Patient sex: F
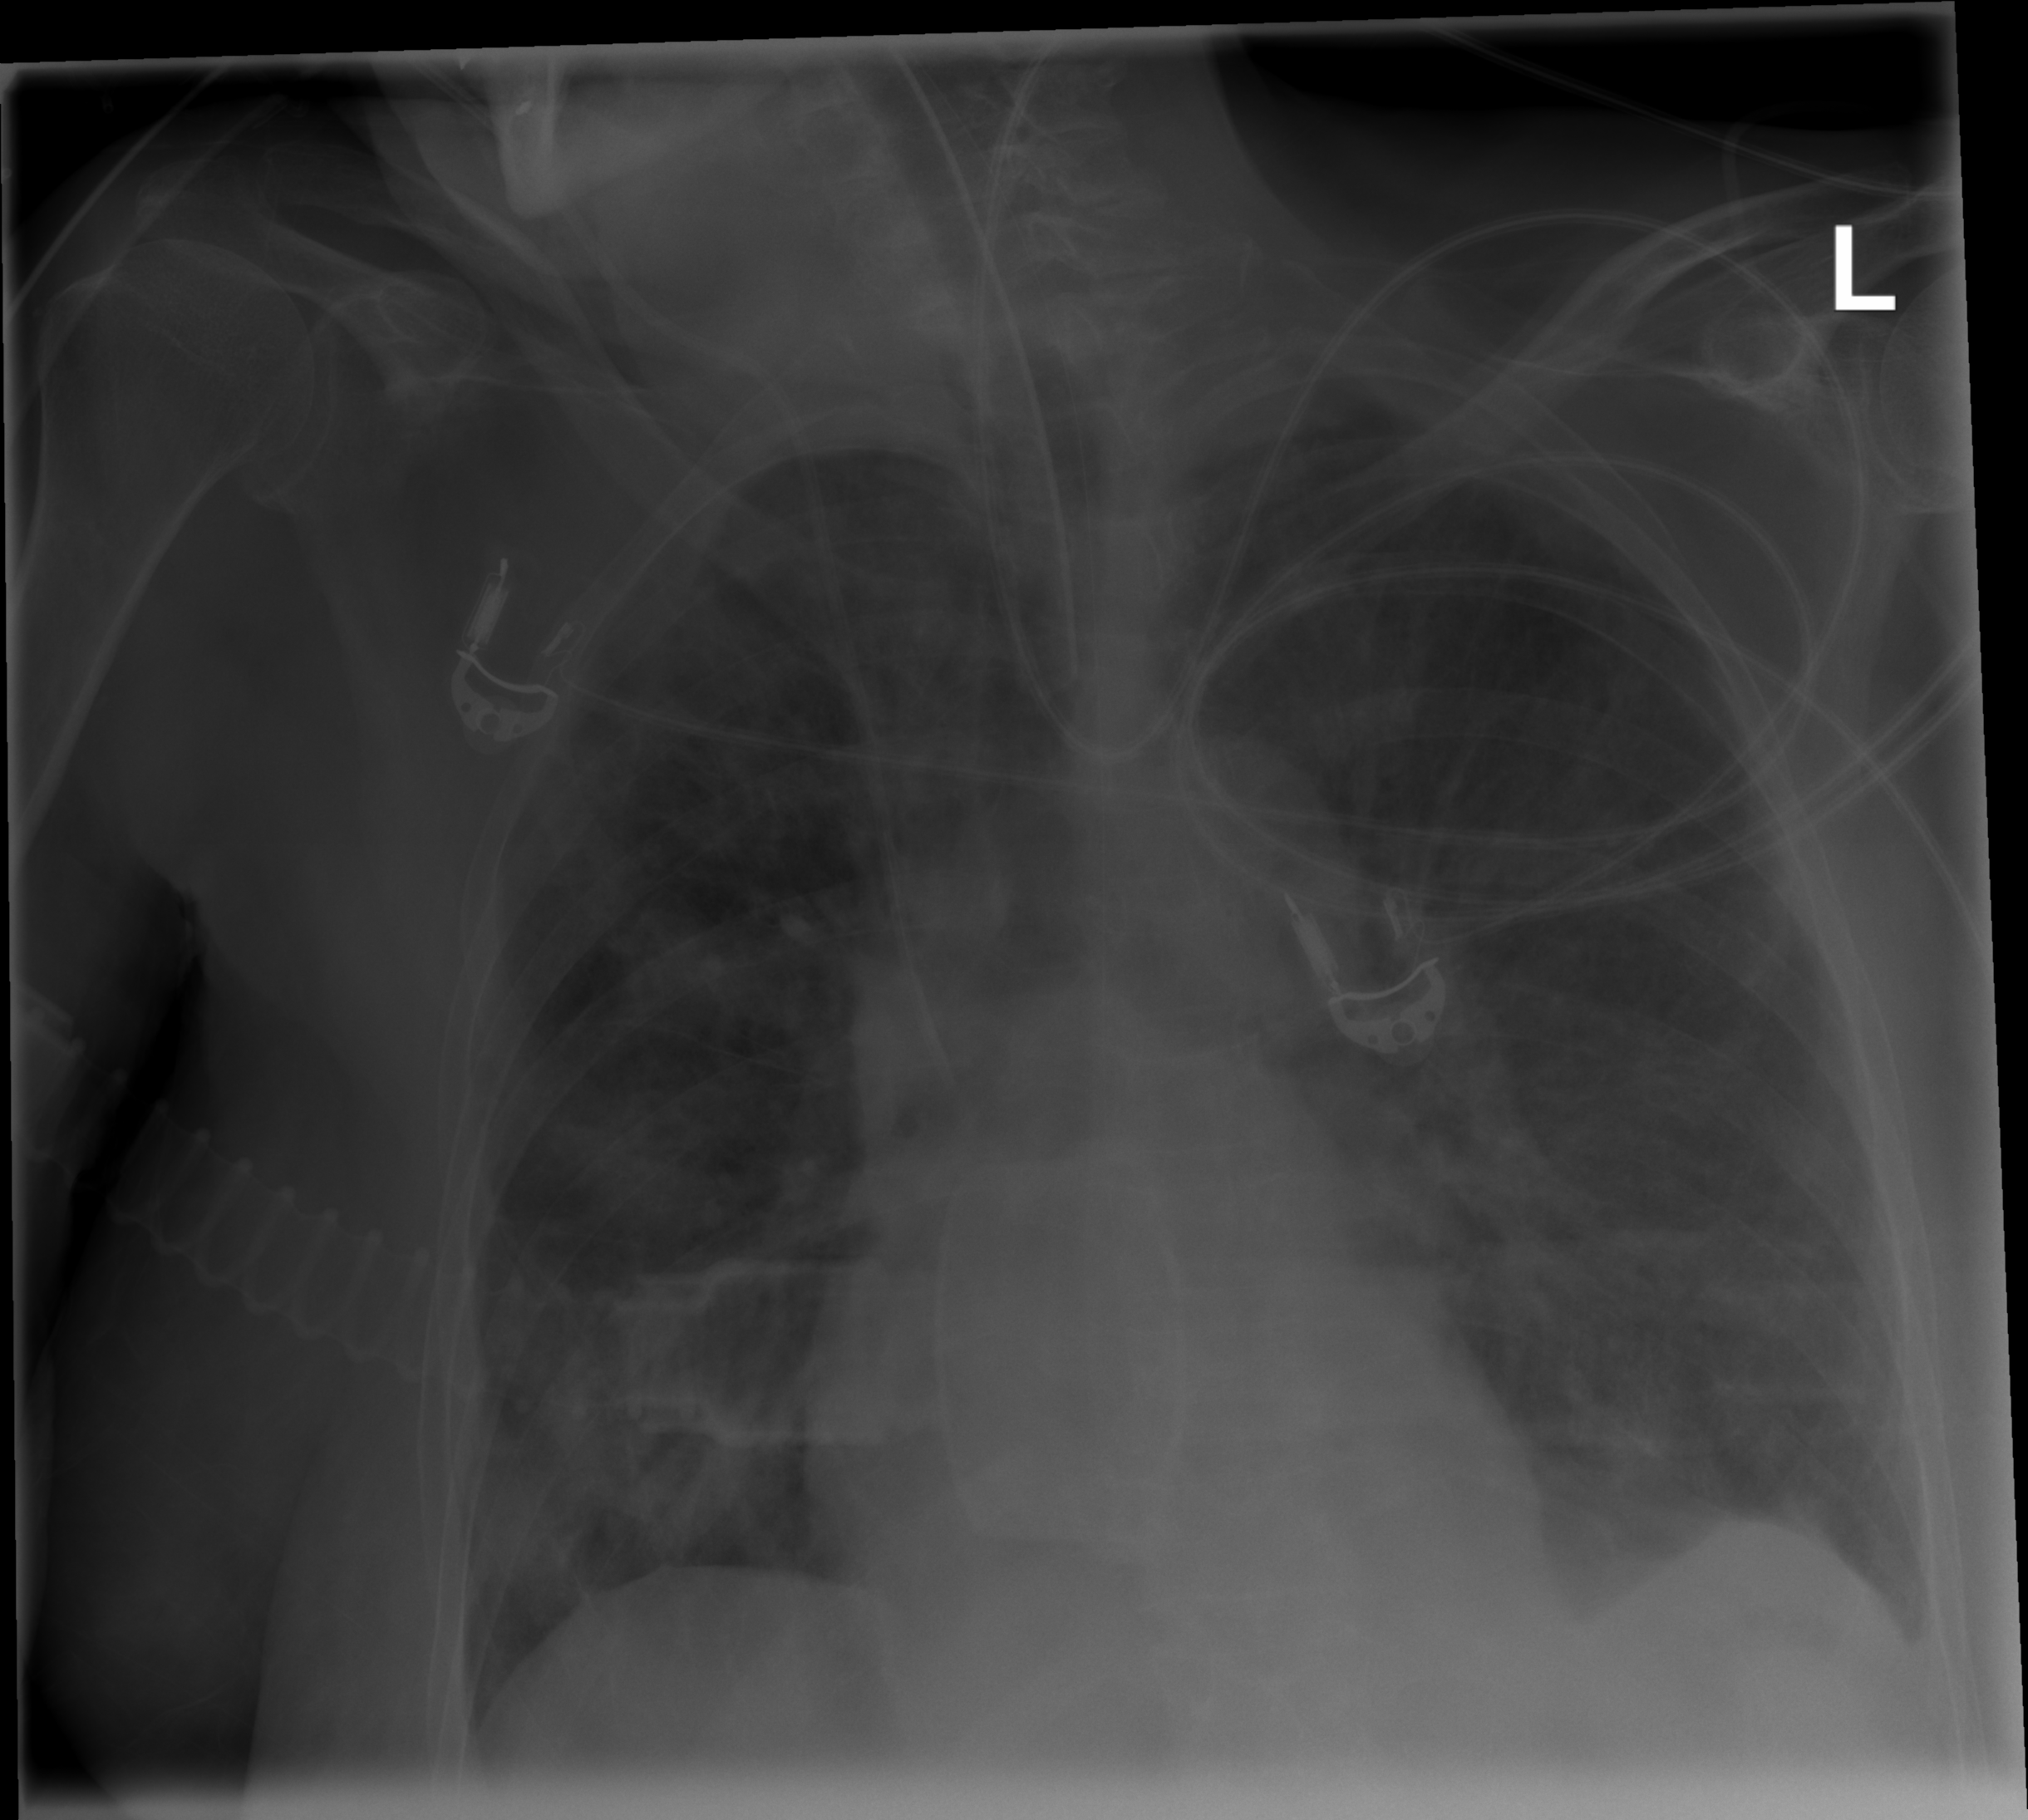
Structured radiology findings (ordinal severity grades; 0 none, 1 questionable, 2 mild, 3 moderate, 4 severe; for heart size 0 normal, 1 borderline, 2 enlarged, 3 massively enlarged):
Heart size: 0
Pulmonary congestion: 0
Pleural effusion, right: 0
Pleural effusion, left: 2
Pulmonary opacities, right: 2
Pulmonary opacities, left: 2
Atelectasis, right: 1
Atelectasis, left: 1